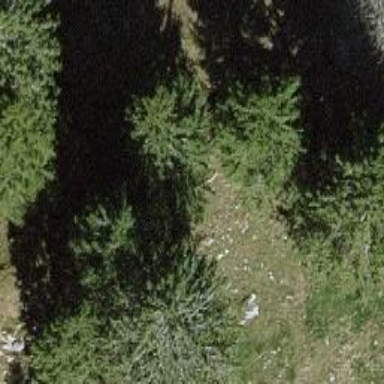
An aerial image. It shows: Beautiful tree in nature.